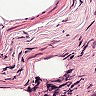
Metastatic tissue present: no